Question: I'm working on a UI which needs to work in different aspect ratios, 16:9, 16:10, 4:3
The idea is conceptually simple: Everything is centered to the screen in a rough 4:3 area and anything outside this portion of screen has basic artwork, so something like this:

(not drawn to scale)
Where the pink area represents whre all the UI objects are positioned and the blue area is just background and effects.
The trick is in usability, if I pass in coordinates (0,0) in a 4:3 aspect ratio environment (0,0) would be the top left of the screen. However if I'm in a 16:9 environment (0,0) needs to get renormalized based on the new aspect ratio for it to be in the appropriate place. So my question is: How can I achieve this?
edit: for clarification this is basically for a UI system and while I listed the ratios above as 4:3, 16:9, 16:10 it should be able to dynamically adjust values for whatever aspect ratio it is set to.
edit 2: Just to add more details to the situation: When the positions fo rsetting are passed in they are passed in as a % of the screens current widht height, so basically setting position x would be: [pos x as portion of screen]*SCREEN_WIDTH where screen width is the width of the current screen itself.
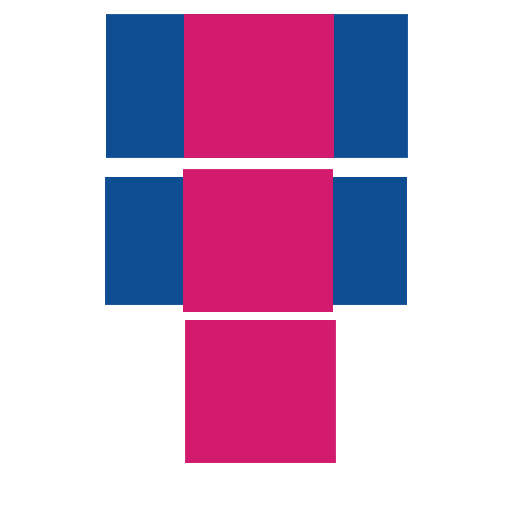
Answer: The obvious answer seems to be an offset. Since 4x3 is 16x9, it appears you want a 16x9 screen to have 2x9 bands to the left and the right. Hence, the X offset should be (2/16) * width.
For 16x10 screens, the factor is slightly more complicated: 4x3 is 13.33x10, so you have edges of width 1.67, and the X offset should be (1.67/16) * width = (5/48)* width.